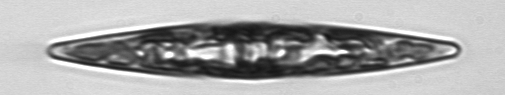
Label: Pleurosigma